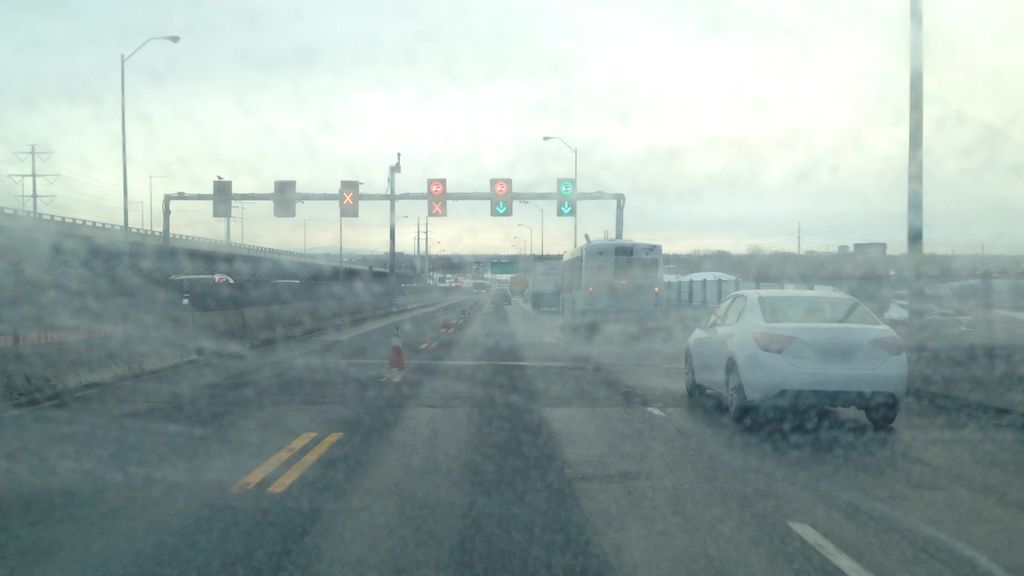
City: montreal